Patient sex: F
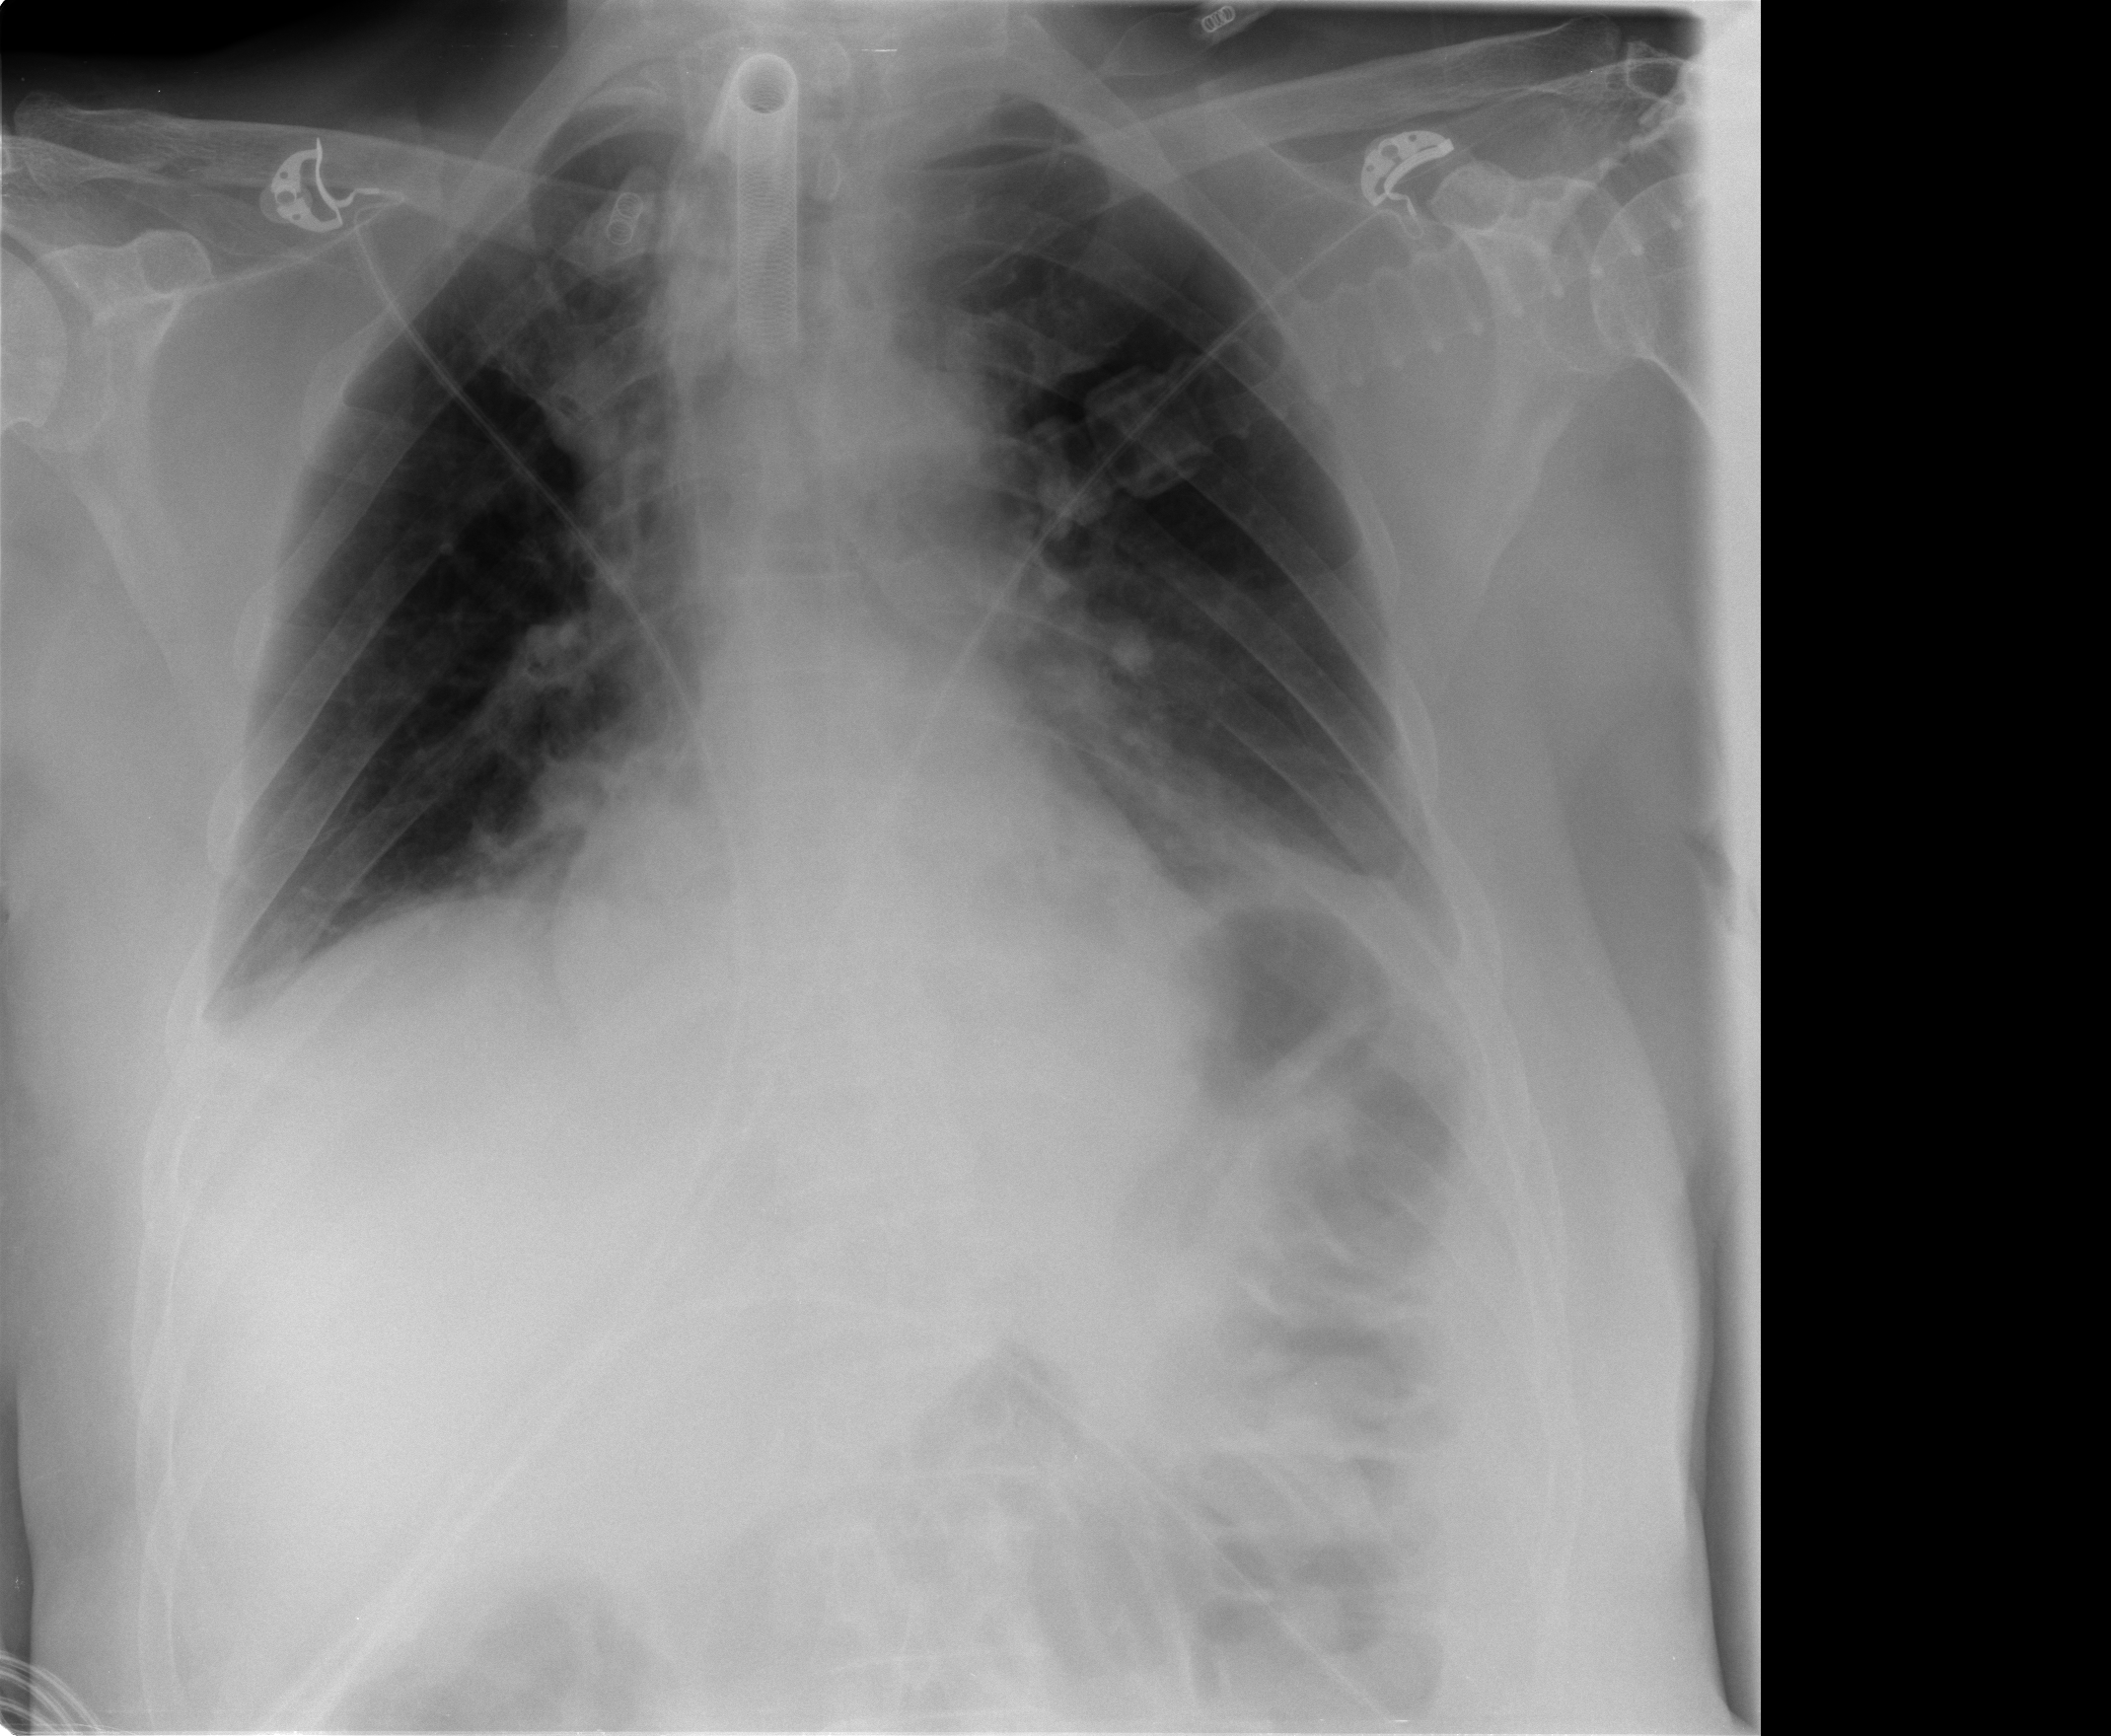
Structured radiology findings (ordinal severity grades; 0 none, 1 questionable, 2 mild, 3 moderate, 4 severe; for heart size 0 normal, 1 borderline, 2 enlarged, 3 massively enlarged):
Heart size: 0
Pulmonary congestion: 0
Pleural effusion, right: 2
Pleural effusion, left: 2
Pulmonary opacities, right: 0
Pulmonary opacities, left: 2
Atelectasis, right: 2
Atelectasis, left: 2